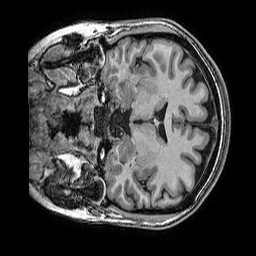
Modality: T1w
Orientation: coronal
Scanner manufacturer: ge
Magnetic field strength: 3 T
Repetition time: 0.007 s
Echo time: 0.00342 s